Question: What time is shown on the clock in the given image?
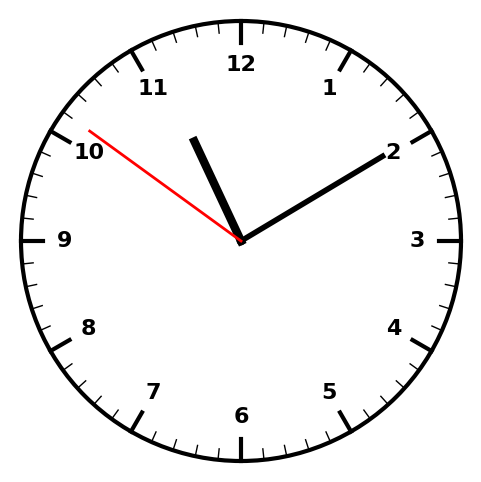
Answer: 11:09:51